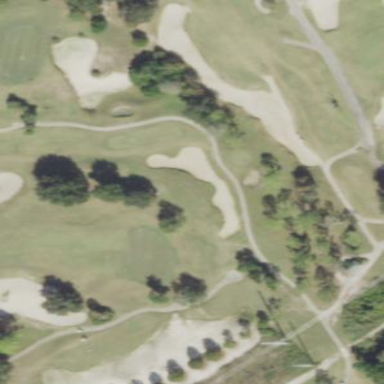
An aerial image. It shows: Sand bunker on golf course.